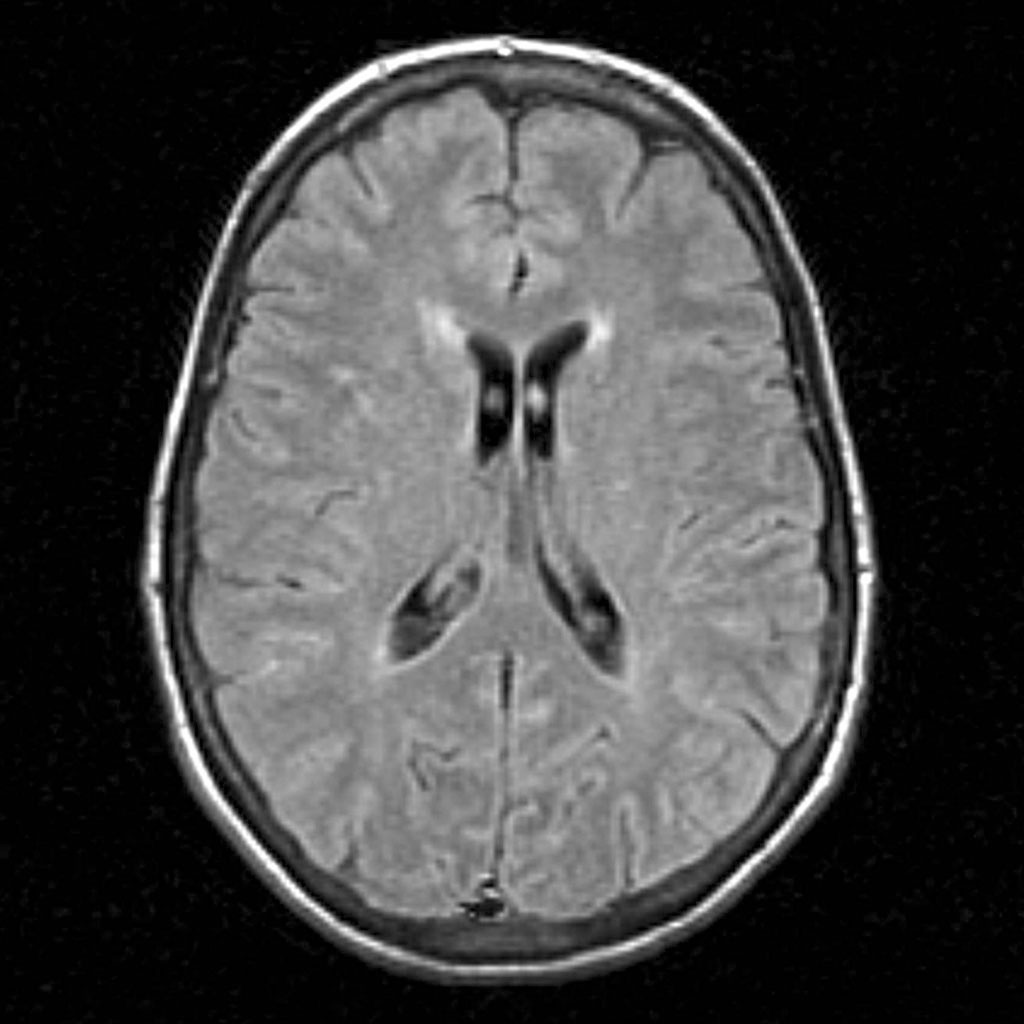
Label: notumor